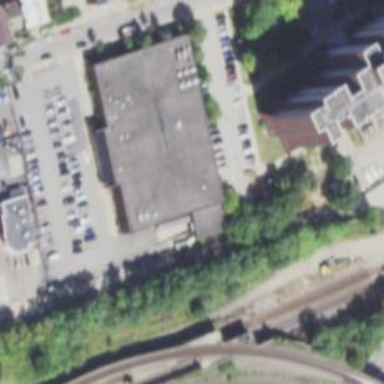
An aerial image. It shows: Supermarket located in building.